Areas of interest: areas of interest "Sport and cultural"
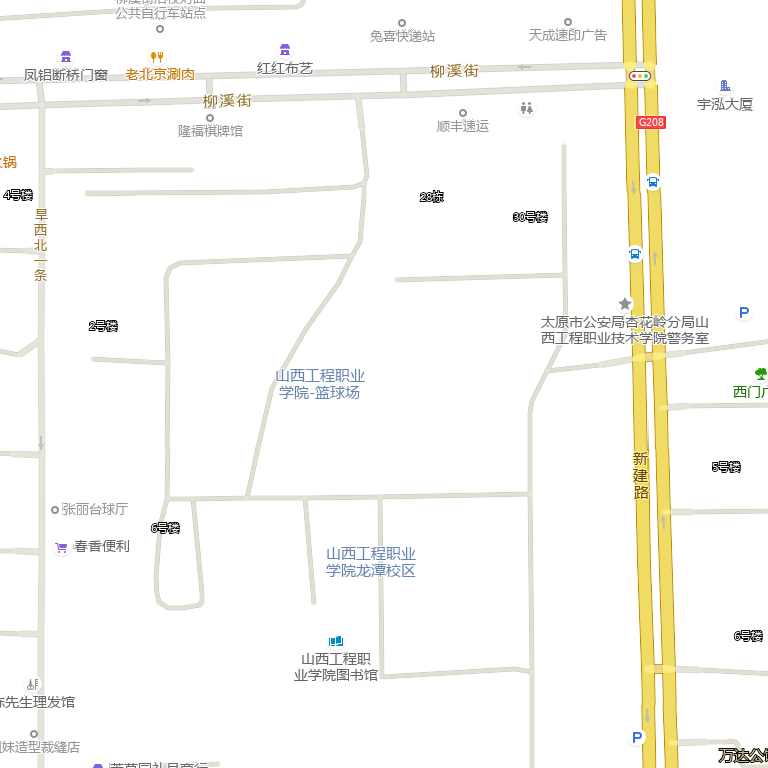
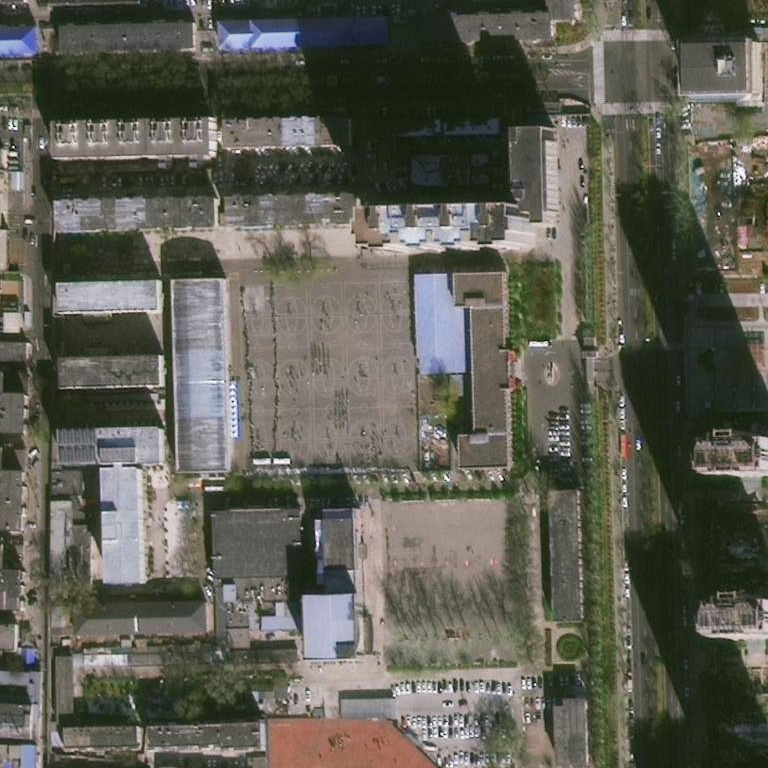